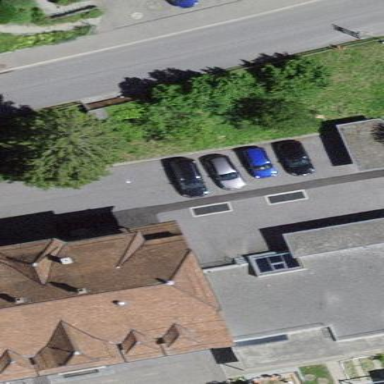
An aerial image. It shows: School building.